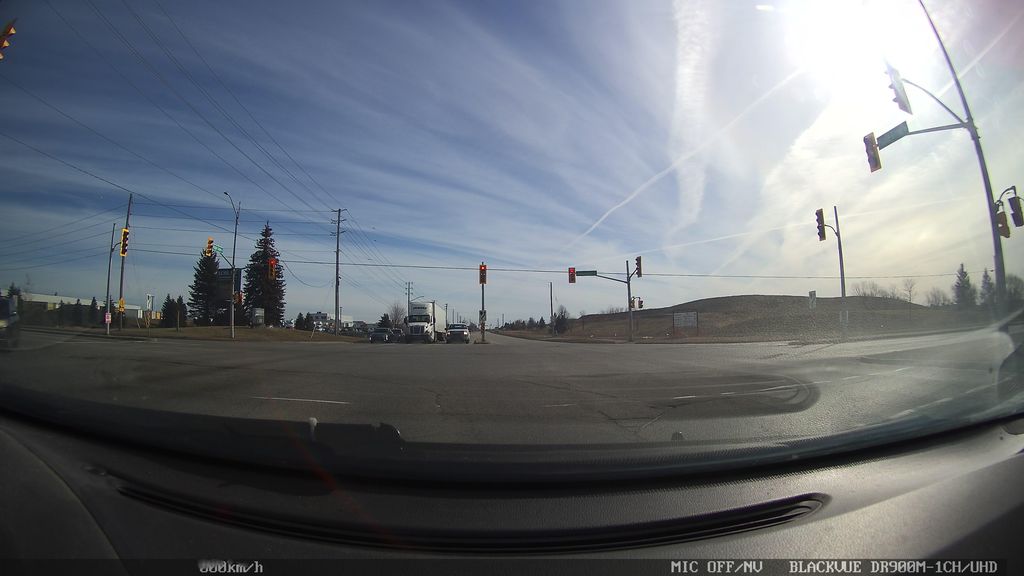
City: kitchener-waterloo